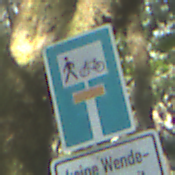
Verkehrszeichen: SackgasseRadverkehrFussgaengerDurchlaessig
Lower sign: HinweisGeaenderteVorfahrtVerkehrsfuehrungVerkehrsregelung3
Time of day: Midday
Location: Outdoor (Nature)
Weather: Clear
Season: NotSpecified
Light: Natural